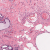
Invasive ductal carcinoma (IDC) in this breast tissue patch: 0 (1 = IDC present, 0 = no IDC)